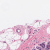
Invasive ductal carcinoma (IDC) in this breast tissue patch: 0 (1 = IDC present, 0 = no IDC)